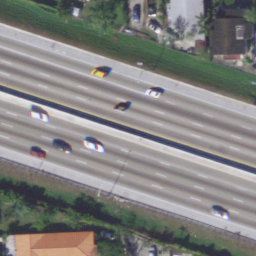
Label: freeway